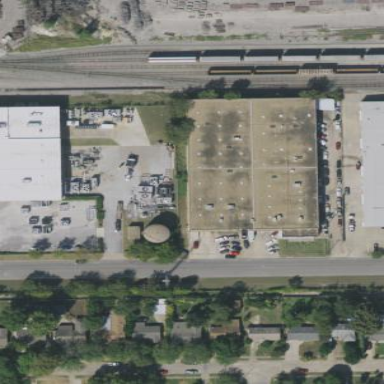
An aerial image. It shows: Warehouse.